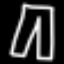
Label: pants